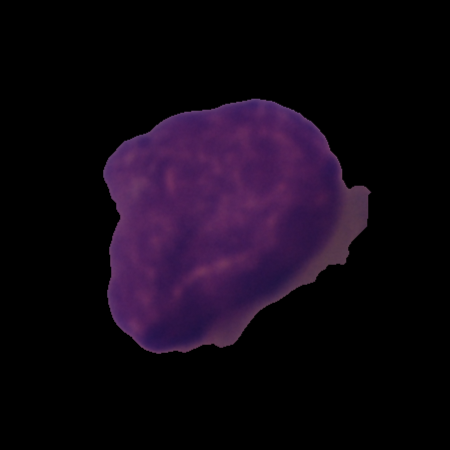
Label: cancer